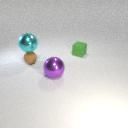
large cyan metal sphere above small brown rubber sphere